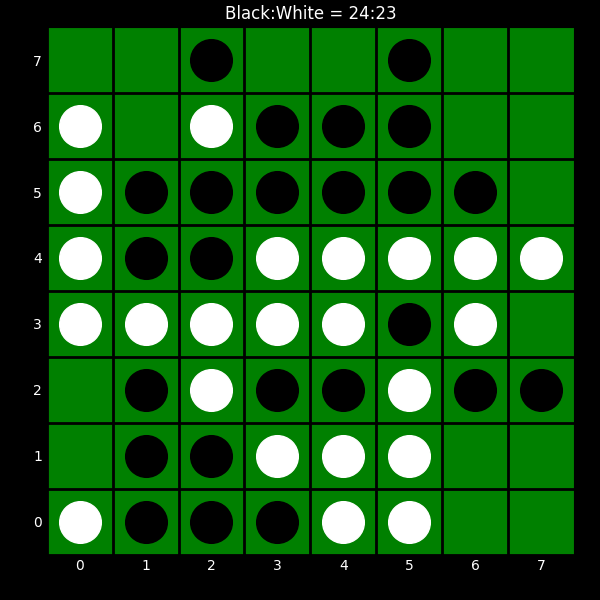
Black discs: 24
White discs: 23